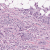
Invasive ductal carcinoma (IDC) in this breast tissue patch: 1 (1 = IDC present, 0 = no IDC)